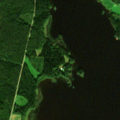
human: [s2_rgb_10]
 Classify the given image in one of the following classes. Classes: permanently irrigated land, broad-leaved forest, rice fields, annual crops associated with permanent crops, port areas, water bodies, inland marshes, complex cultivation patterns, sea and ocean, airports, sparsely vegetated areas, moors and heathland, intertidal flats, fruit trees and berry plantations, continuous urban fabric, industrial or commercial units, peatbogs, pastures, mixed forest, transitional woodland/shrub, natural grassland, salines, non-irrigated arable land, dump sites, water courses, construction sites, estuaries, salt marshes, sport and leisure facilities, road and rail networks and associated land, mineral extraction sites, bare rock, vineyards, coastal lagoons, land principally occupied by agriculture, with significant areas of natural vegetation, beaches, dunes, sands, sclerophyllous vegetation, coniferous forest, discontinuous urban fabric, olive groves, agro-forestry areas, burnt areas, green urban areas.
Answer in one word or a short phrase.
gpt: land principally occupied by agriculture, with significant areas of natural vegetation, mixed forest, water bodies